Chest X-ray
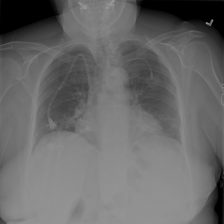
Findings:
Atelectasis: negative
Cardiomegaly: negative
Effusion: negative
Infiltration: negative
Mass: negative
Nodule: negative
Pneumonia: negative
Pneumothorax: negative
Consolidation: negative
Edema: negative
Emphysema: negative
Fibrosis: negative
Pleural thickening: negative
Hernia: negative